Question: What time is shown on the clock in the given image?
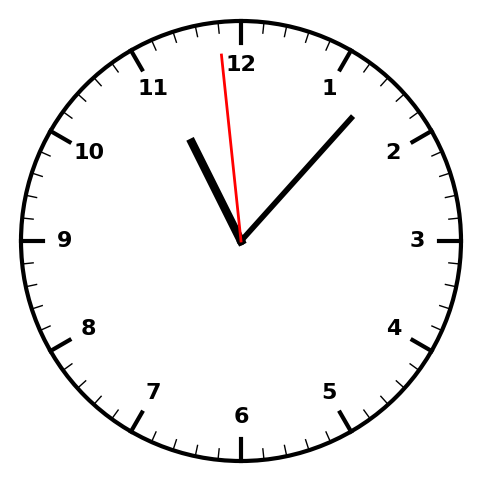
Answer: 11:06:59